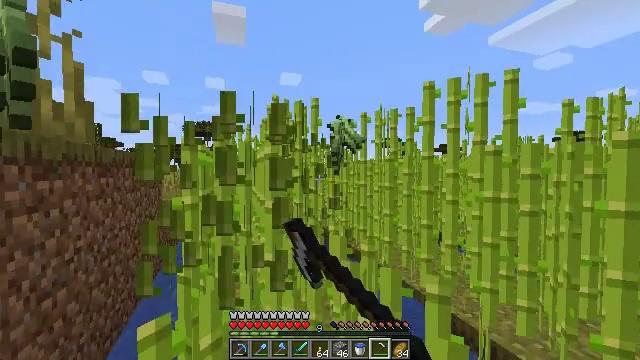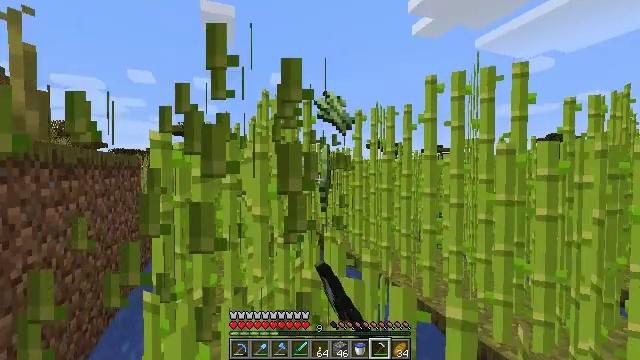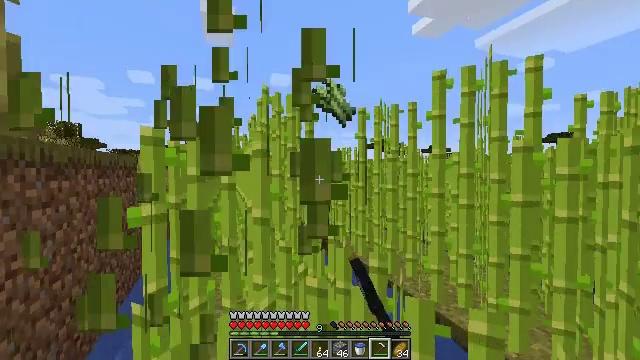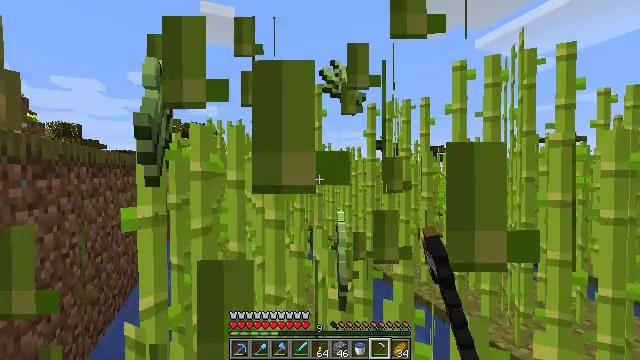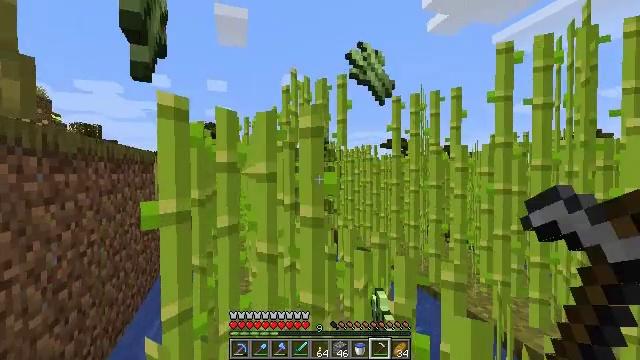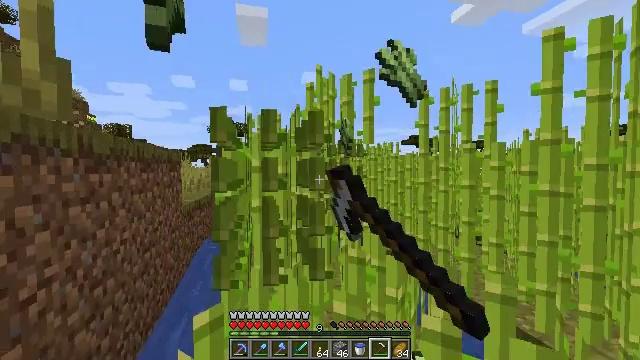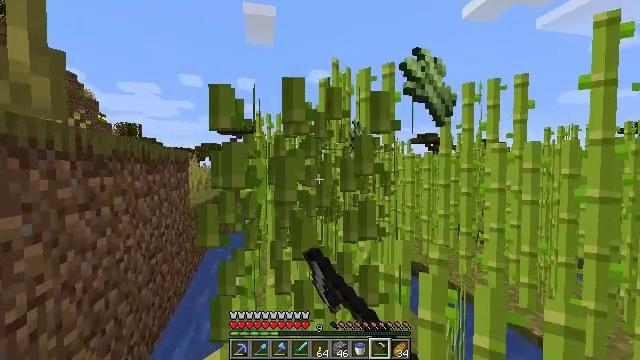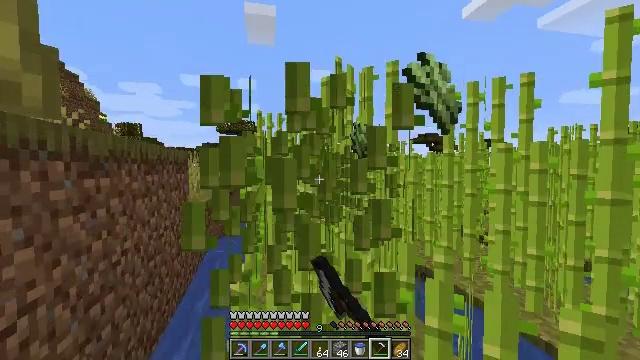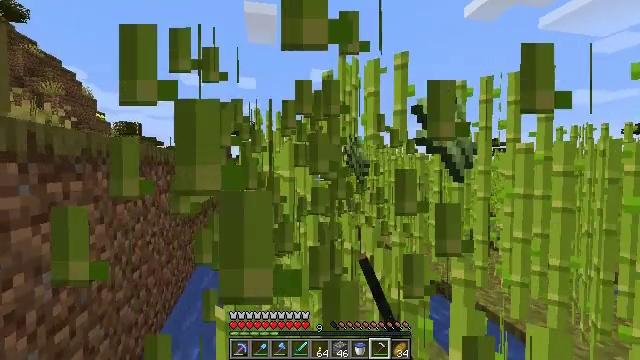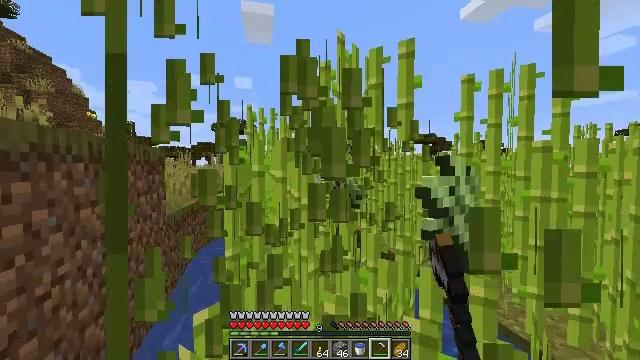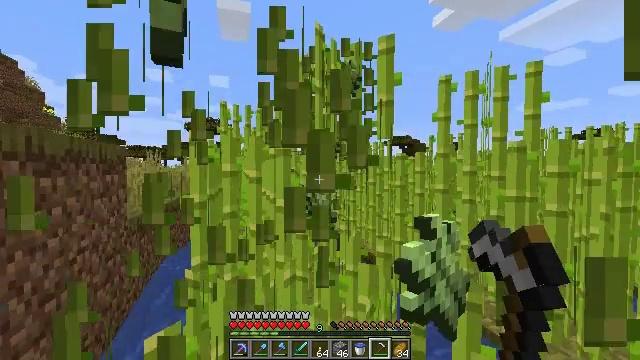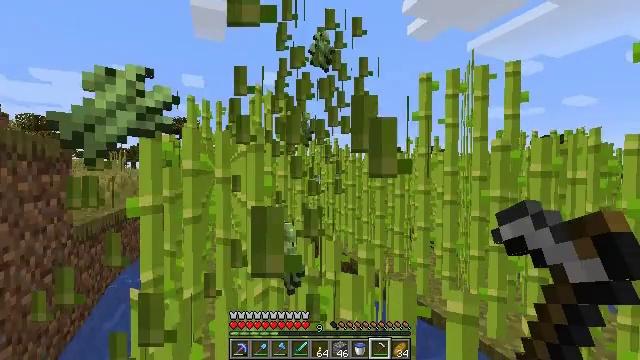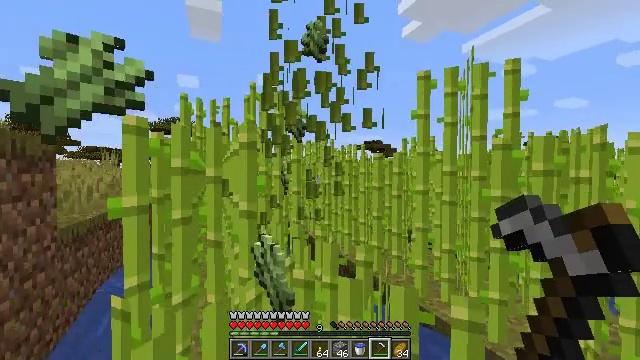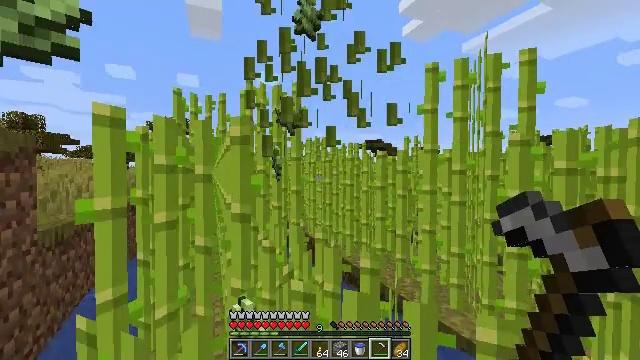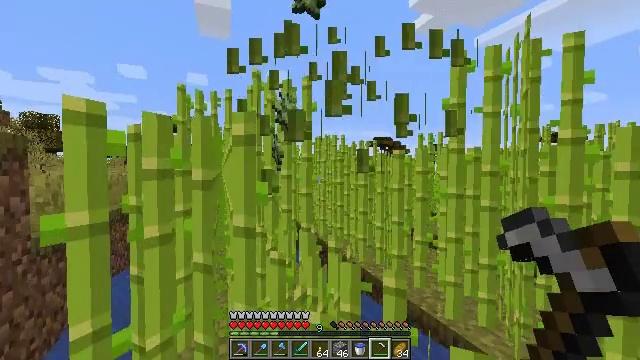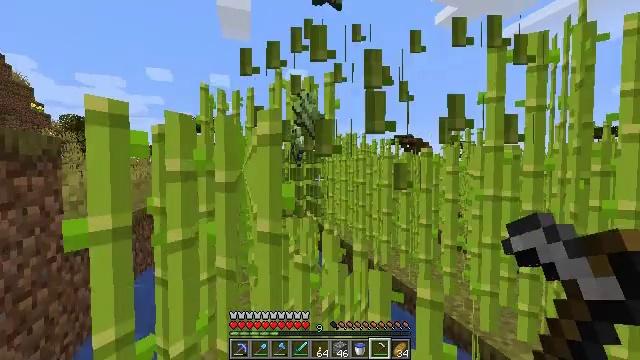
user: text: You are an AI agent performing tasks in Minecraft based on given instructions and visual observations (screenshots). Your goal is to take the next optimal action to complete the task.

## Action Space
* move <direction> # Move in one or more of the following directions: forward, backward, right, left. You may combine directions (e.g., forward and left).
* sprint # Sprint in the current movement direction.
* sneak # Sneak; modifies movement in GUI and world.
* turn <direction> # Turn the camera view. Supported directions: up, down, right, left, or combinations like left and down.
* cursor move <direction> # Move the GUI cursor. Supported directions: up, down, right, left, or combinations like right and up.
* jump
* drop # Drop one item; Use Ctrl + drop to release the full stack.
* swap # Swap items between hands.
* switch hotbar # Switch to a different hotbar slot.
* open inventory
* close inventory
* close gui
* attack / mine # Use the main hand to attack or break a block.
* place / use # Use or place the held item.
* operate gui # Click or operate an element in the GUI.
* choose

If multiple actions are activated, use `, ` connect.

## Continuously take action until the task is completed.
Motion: motion action
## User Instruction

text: Cut down the sugar cane stalks.
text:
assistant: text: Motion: move forward, turn right, attack / mine
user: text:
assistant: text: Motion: move forward and move left, attack / mine
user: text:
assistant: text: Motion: move forward and move left, attack / mine
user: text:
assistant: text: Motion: move forward and move left, turn left, attack / mine
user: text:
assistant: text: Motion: move forward and move left, turn left, attack / mine
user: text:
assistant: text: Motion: move forward, turn left, attack / mine
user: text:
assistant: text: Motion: move forward, attack / mine
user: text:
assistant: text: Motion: move forward, attack / mine
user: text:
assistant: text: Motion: move forward, attack / mine
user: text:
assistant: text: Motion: move forward, turn right, attack / mine
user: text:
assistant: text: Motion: move forward, turn right, attack / mine
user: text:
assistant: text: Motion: move forward, attack / mine
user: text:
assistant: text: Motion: move forward, attack / mine
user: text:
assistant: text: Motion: move forward and move left, turn left, attack / mine
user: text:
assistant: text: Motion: move forward and move left, turn left, attack / mine
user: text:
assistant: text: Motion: move forward and move left, turn left, attack / mine
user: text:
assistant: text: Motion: move forward and move left, turn left, attack / mine
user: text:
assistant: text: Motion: move forward and move left, attack / mine
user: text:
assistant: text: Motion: move forward, attack / mine
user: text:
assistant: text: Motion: move forward, turn right, attack / mine
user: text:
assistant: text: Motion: move forward, turn right, attack / mine
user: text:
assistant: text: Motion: move forward, turn right, attack / mine
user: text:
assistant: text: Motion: move forward, turn right, attack / mine
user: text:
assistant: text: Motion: move forward, turn right, attack / mine
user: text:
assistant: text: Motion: move forward, attack / mine
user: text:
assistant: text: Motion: move forward and move left, attack / mine
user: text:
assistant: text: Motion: move forward and move left, turn left, attack / mine
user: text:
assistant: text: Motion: move forward and move left, turn left, attack / mine
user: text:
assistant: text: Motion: move forward and move left, turn left, attack / mine
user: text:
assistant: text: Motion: move forward and move left, attack / mine